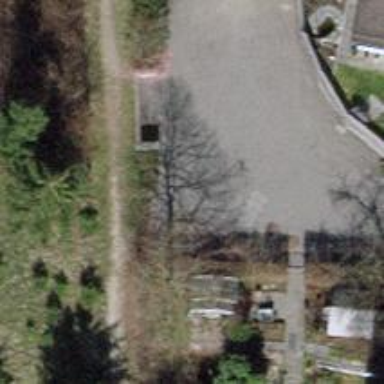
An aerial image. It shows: Path.